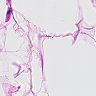
Metastatic tissue present: no